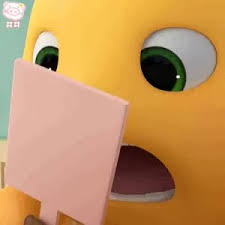
Label: nailong